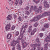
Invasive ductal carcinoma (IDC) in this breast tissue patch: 0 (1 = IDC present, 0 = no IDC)